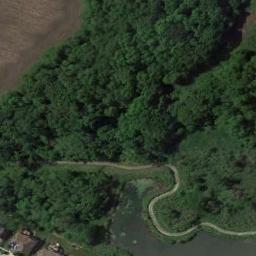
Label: forest